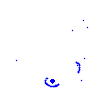
Particle: pion